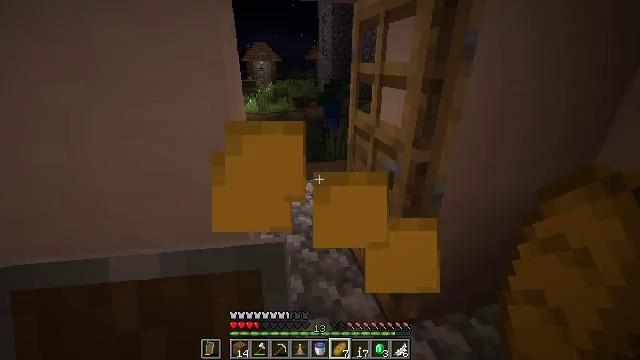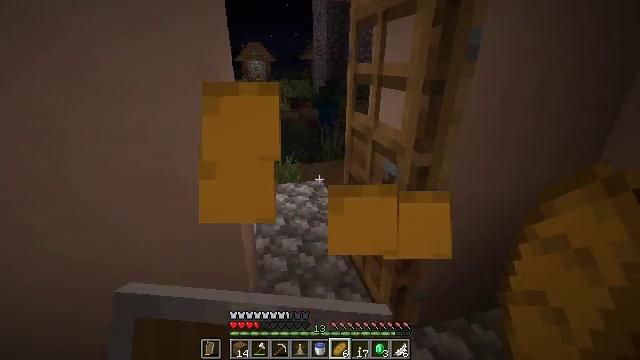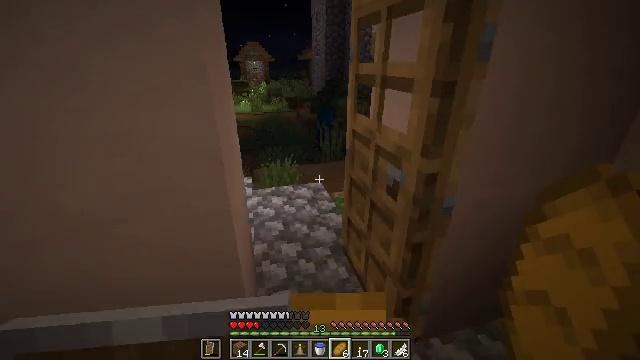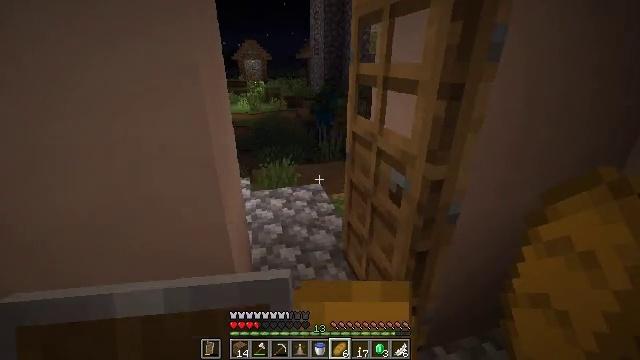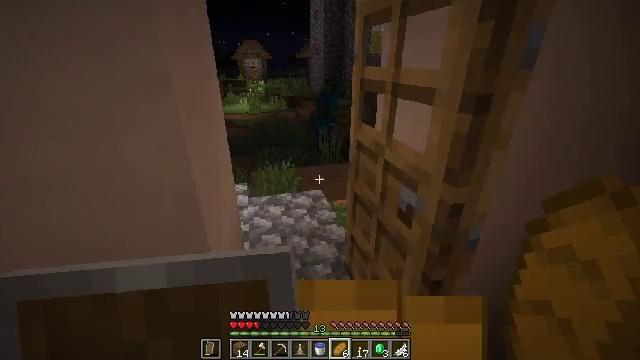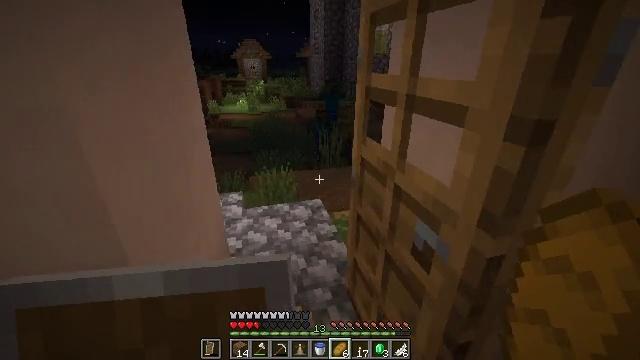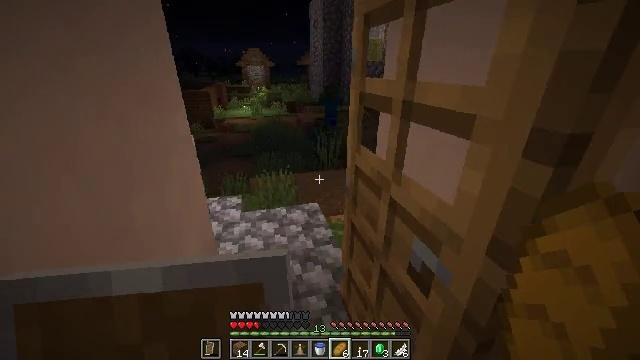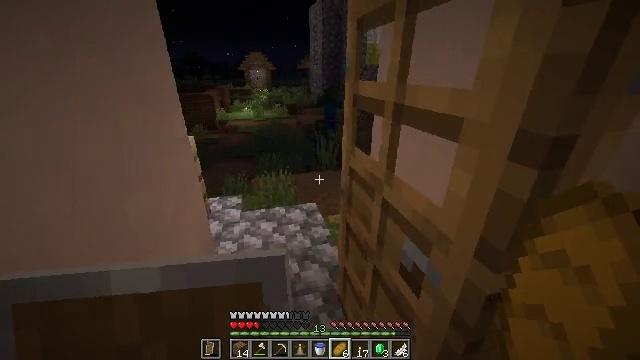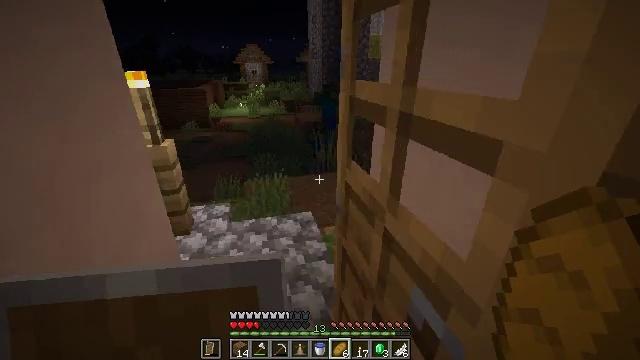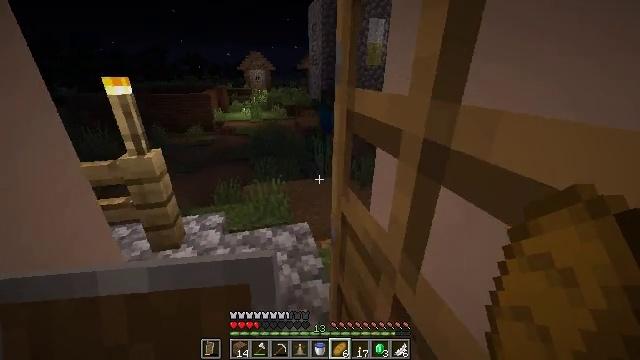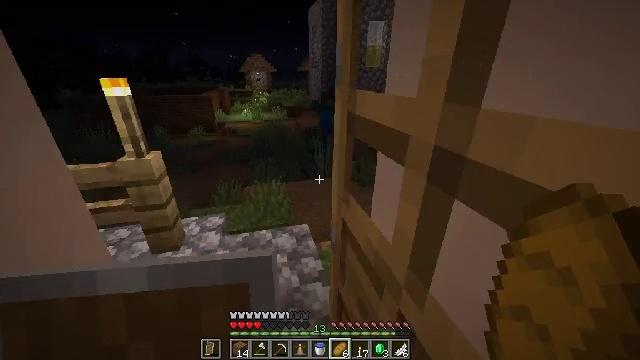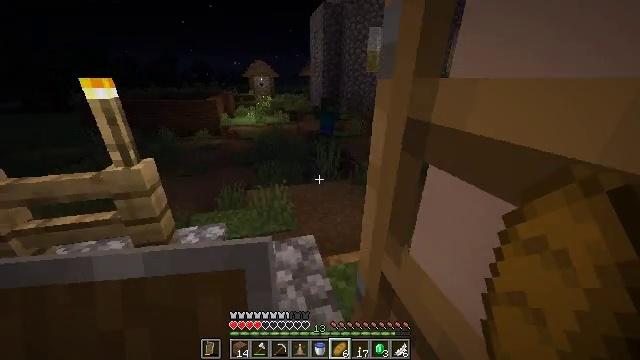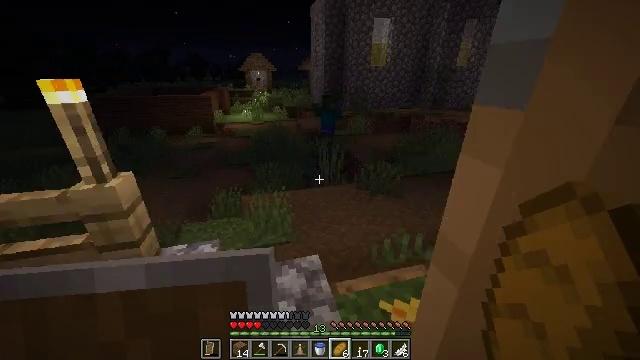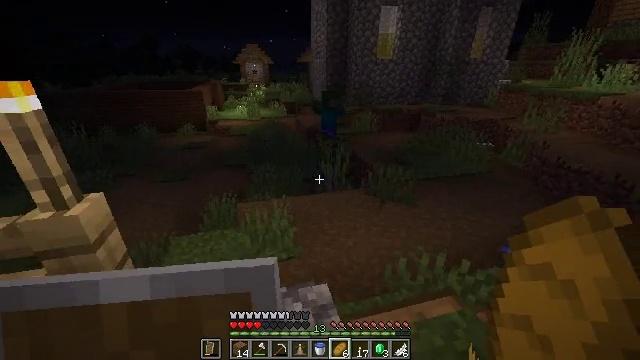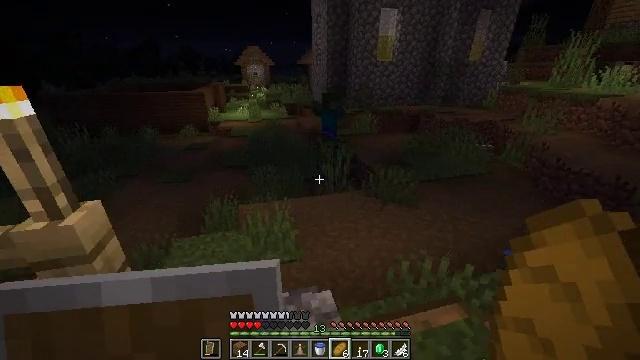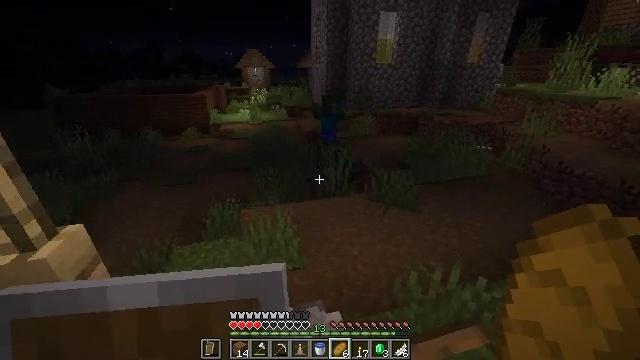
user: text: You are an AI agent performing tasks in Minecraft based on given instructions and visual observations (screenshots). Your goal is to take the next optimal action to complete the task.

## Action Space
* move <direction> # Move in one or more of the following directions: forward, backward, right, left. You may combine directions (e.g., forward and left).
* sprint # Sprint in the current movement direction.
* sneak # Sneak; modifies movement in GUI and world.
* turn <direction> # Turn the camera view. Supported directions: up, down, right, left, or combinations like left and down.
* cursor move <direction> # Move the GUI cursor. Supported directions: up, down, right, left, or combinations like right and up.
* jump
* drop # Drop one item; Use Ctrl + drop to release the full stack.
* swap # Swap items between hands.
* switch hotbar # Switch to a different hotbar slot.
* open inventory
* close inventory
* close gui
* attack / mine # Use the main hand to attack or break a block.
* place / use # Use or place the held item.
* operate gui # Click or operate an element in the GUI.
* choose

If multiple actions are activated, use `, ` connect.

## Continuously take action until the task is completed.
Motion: motion action
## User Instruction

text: Mine the white bed.
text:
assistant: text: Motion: move forward, turn right, use / place
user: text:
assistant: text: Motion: move forward, use / place
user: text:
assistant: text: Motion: move forward, use / place
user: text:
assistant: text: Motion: move forward, use / place
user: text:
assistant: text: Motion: move forward, sprint
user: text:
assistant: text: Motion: move forward, sprint
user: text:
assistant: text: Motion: move forward, sprint
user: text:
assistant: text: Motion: move forward, sprint
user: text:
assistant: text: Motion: move forward, sprint
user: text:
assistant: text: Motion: move forward, sprint
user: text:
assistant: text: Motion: move forward, sprint
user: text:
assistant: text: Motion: move forward, sprint
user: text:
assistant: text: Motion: move forward, sprint
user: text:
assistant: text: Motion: move forward, sprint
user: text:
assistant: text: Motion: move forward, sprint
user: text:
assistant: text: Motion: move forward, sprint, turn right and up
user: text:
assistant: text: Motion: move forward, sprint, turn right
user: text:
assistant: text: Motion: move forward and move right, sprint, turn right
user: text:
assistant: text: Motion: move forward and move right, sprint, turn right and up
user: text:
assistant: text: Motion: move forward and move right, sprint, turn right and up
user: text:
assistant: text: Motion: move forward, sprint
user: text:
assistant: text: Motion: move forward, sprint, turn up
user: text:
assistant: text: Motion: move forward, sprint, turn right and up
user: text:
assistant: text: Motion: move forward, sprint, turn up, jump
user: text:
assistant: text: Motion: move forward, sprint, turn up, jump
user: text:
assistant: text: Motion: move forward, sprint, jump
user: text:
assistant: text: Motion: move forward, sprint, jump
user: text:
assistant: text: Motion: move forward, sprint, jump
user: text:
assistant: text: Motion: move forward, sprint, jump
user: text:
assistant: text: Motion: move forward, sprint, turn right and up, jump